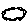
Label: cloud